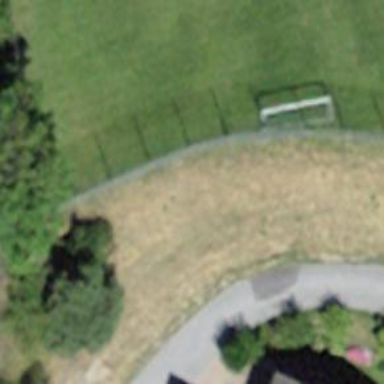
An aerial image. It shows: Fence with chain link type.